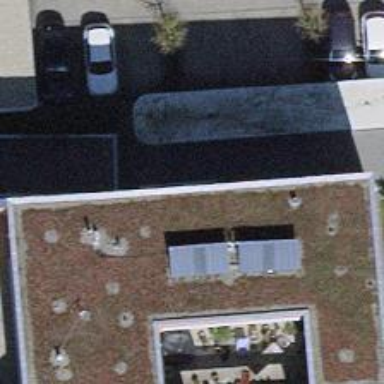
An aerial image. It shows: Building with tile roof.